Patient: sex F, age 55
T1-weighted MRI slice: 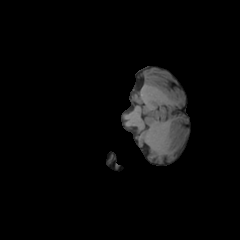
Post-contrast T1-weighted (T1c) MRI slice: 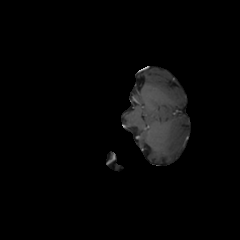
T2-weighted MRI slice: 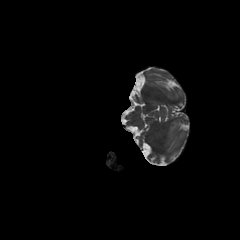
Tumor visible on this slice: no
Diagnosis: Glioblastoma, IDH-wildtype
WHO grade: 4